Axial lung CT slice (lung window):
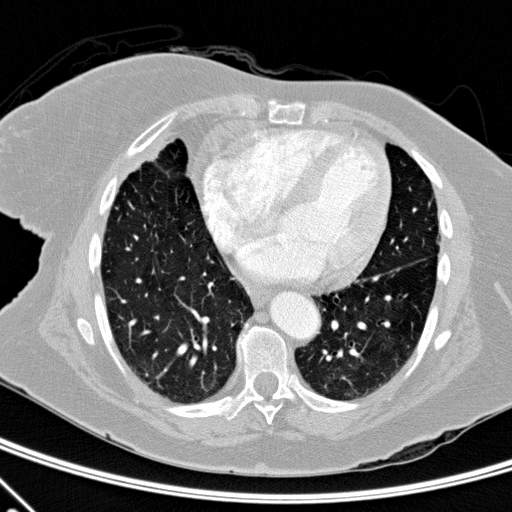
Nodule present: no